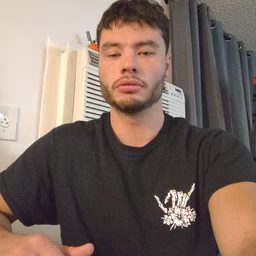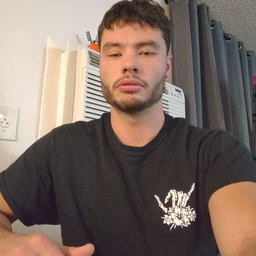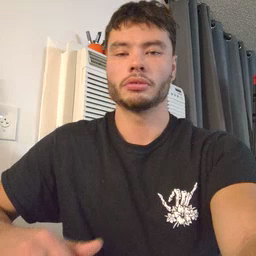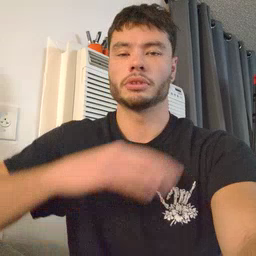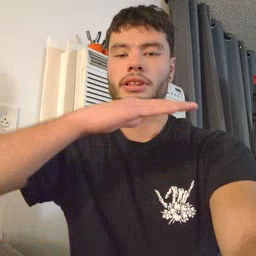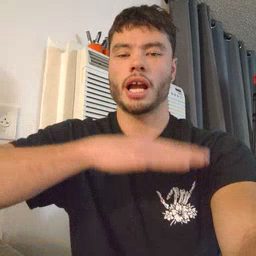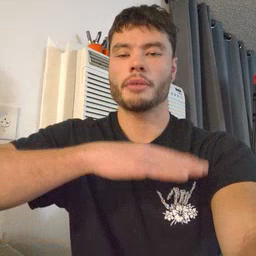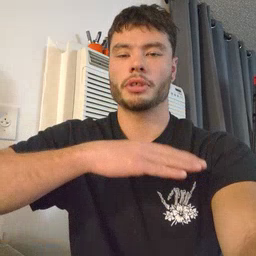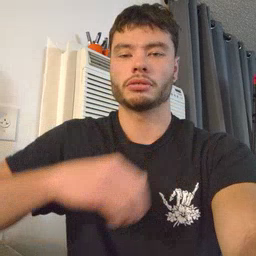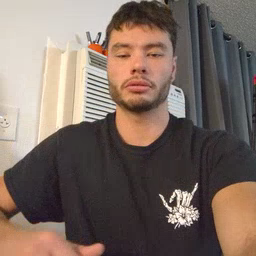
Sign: table